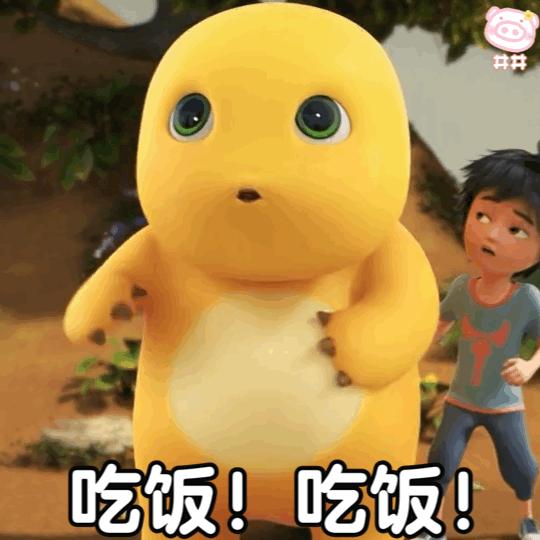
Label: nailong